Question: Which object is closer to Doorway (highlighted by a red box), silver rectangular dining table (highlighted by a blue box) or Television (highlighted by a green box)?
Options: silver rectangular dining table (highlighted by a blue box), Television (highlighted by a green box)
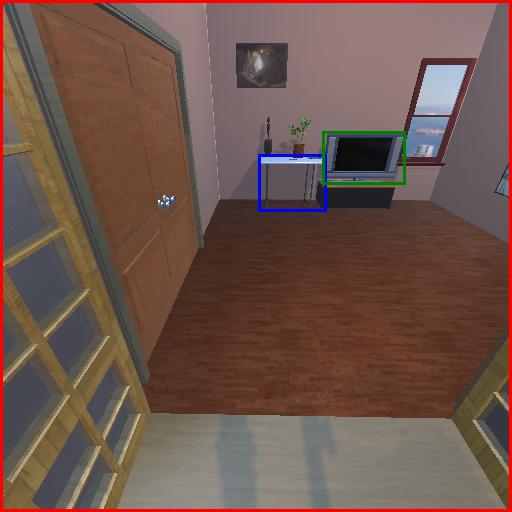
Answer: silver rectangular dining table (highlighted by a blue box)